Question: I have trouble getting my contact form to work and forward messages to mail.
I receive the following message when i submit my message:
Screenshot :
As far as i know it should be working fine. Furthermore I have used Materialize CSS. The echo messages are in Danish (don't mind those), they just print "Thanks for your message" and "Error".
'''
<?php
$name = $_POST['name'];
$email = $_POST['email'];
$message = $_POST['message'];
$formcontent = "Fra: $name
Besked: $message";
$recipient = "mail@mail.com";
$subject = "Kontaktformular";
$mailheader = "Fra: $email
";
mail($recipient, $subject, $formcontent, $mailheader) or die("Fejl!");
echo "Tak for din besked!";
?>
<div class="container">
<div class="row">
<form action="mail.php" method="POST" class="col s12">
<div class="row">
<div class="row">
<div class="input-field col s6">
<input id="name" type="text" class="validate">
<label for="name">Navn</label>
</div>
<div class="input-field col s6">
<input id="email" type="text" class="validate">
<label for="email">E-mail</label>
</div>
</div>
<div class="row">
<div class="input-field col s12">
<textarea id="message" class="materialize-textarea"></textarea>
<label for="message">Besked til Safemove</label>
</div>
</div>
<div class="row">
<div class="col m12">
<button class="btn waves-effect waves-light background-orange" type="submit" name="action">Send besked
<i class="material-icons right">send</i>
</button>
</div>
</div>
</div>
</form>
</div>
</div>
'''
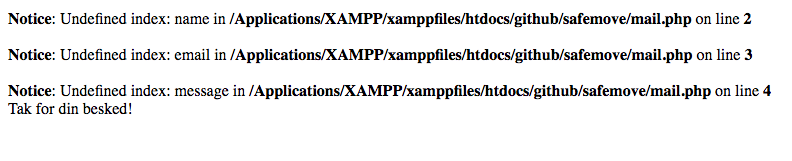
Answer: Missing 'name' 'attribute' in your all input fields .
'''
<input id="name" name="name" type="text" class="validate">
.. ^^^^^^^^^^
<input id="email" name="email" type="text" class="validate">
..
<textarea id="message" name="message" class="materialize-textarea" > </textarea>
'''
Input without 'name attributes' are ignored value not send to server .